Question: So I have a project on which me and another guy, are doing our thing. We are using 'git' for version control. Now, he has his own branch "version2" and I have my branch "version 1". We both have committed and pushed our versions to the repo but now how do we merge our projects together?
What I did was pulled his version on my system using 'git clone https:url.git -b version2' in a new directory. Then I tried to checkout to my branch(version1) and merge version2 to it but it said 'nothing to commit (working directory clean)'.
Then I tried 'git pull https:url.git' but I got 'Automatic merge failed; fix conflicts and then commit the result.'

So this is what I am trying to do. David and Alice pull from origin, do their thing and now to continue both their work they need to synchronise their versions.
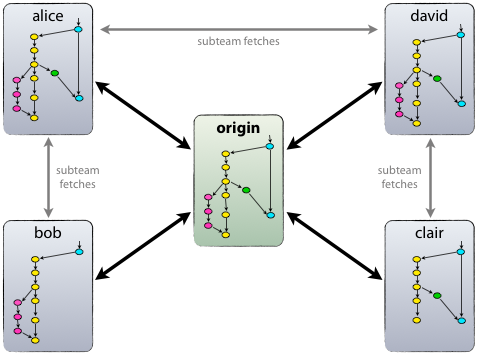
Answer: Dont' clone. This creates new repo instance.
Checkout remote branch.
'''
git checkout -b version2 origin/version2
'''
Then switch back to your branch
'''
git checkout version1
'''
Finally you can merge version2 branch into version1 branch
'''
git merge version2
'''
Merge will be successful if there is no conflicts. At last push your changes to repo.
There is great book about git for begginers <URL>